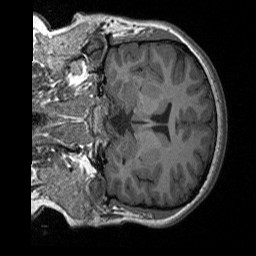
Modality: T1w
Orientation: coronal
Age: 24
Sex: female
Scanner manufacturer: siemens
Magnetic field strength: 3 T
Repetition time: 1.9 s
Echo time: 0.00252 s